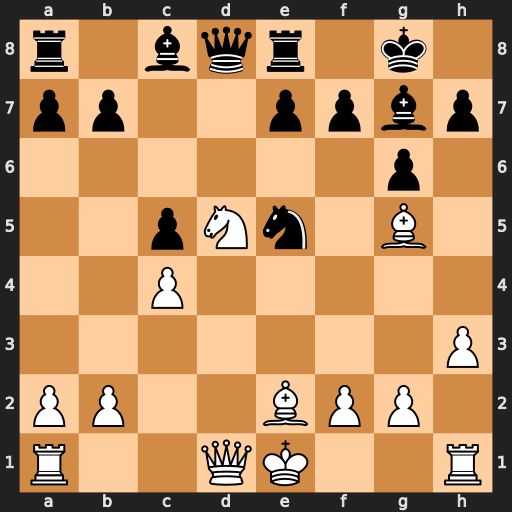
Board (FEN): r1bqr1k1/pp2ppbp/6p1/2pNn1B1/2P5/7P/PP2BPP1/R2QK2R
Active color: w
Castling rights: KQ
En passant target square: -
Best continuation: Nxe7+ Qxe7 Bxe7